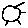
Label: sun